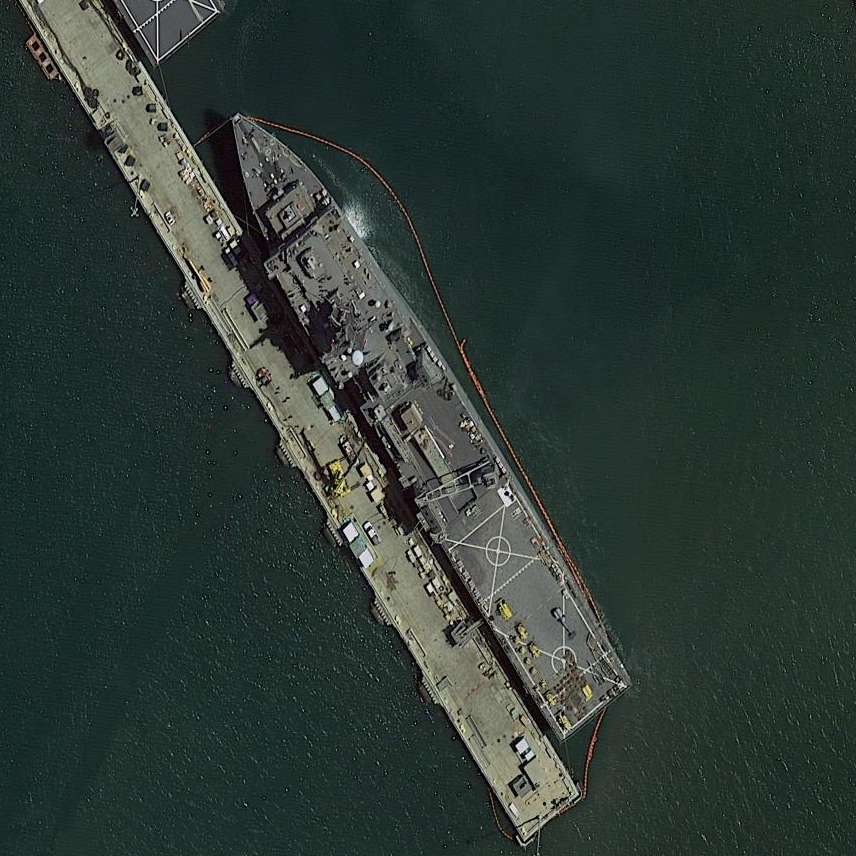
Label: combat